Question: I have a really large table that I am not able to extract. This table is extracted thanks to the proprietary database ODBC driver that I link into an ADO.NET Source.
The source table has 90,000 rows and 333 columns. I only convert 3 columns between extraction and loading into an Oracle database.
Everytime I run the package, it fails after 66,500 rows loaded with an OutOfMemoryException. I tried to change the batch size to really low value like 10 or 50 but it still fails.
Screenshot of my dataflow:

NB: For other tables from this database I had to lower batch size under 300 because the amount of column was exceeding the number of available parameters for generated insert queries and was causing the package to fail.
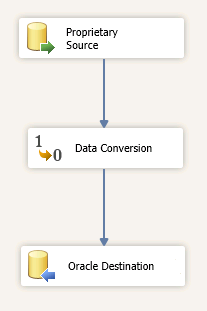
Answer: So I finally came up with a solution some times after posting this issue. I simply ended up setting the BatchSize to 1 on the destination for this particular package and it worked. This is the only package where I encountered the issue.